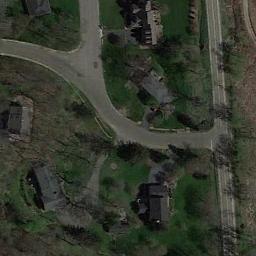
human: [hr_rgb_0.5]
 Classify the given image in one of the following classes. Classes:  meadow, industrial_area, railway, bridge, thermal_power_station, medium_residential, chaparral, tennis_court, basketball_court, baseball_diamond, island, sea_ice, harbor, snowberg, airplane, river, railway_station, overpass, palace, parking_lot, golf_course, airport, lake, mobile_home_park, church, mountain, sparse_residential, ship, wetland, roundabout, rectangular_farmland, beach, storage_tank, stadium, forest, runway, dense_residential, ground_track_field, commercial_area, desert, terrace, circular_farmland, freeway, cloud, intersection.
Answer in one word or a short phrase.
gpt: medium_residential